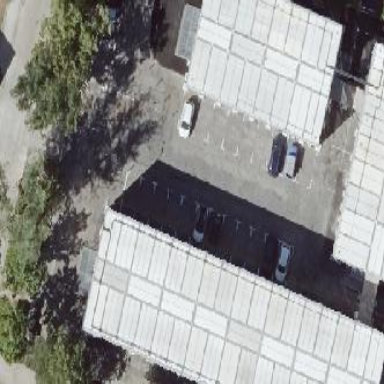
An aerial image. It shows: Parking area with surface.